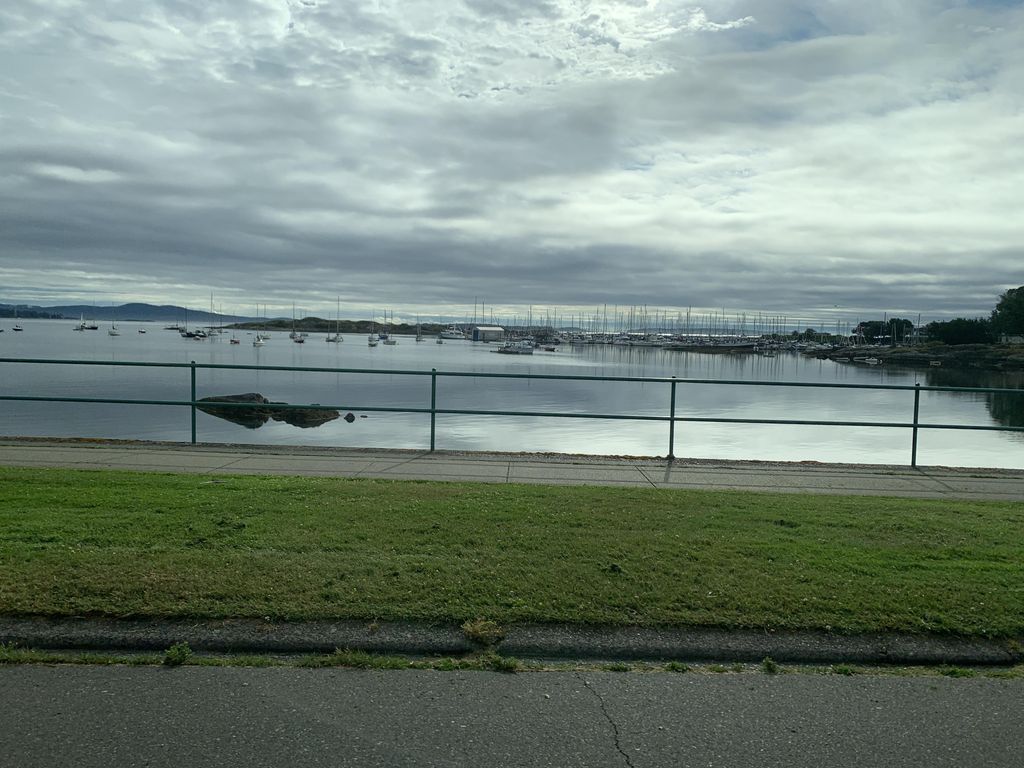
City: victoria